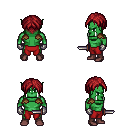
a pixel art fantasy rpg character, male body template, orc, green skin, leather shoulder armor, red pants, brunette parted hairstyle, metal gloves, maroon shoes, dagger, four views (front, back, left, right), 2x2 character sprite sheet, small pixel art, hard edges, no anti-aliasing